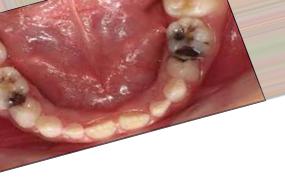
Condition: Caries